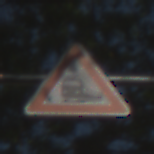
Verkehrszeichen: Bahnuebergang
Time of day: Midday
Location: Outdoor (Suburban)
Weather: Clear
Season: NotSpecified
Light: Natural